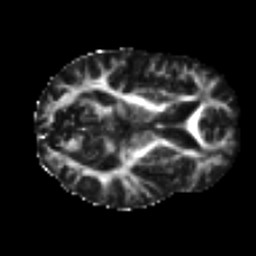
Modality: FA
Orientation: axial
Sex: male
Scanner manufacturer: ge
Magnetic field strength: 3 T
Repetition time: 7 s
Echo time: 0.08 s